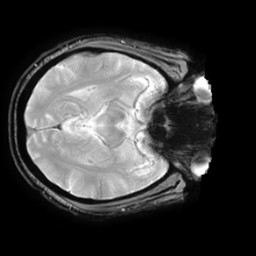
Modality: T2starw
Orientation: axial
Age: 64
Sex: male
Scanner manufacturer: ge
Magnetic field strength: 3 T
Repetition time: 0.65 s
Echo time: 0.02 s